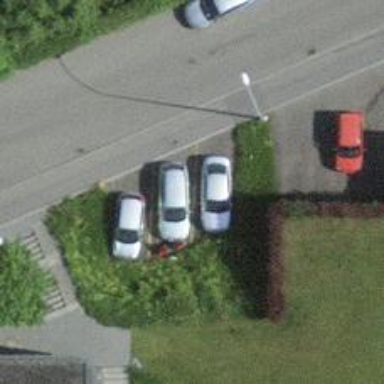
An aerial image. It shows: Street side parking area.